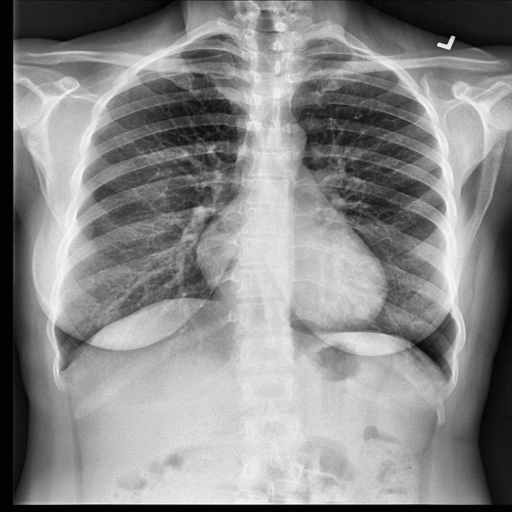
Finding: NORMAL